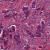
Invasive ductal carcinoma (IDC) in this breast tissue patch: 1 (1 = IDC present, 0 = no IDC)